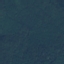
Label: Forest